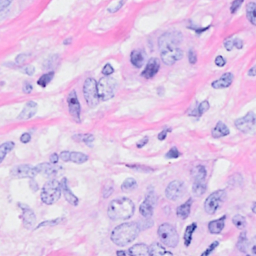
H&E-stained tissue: Breast